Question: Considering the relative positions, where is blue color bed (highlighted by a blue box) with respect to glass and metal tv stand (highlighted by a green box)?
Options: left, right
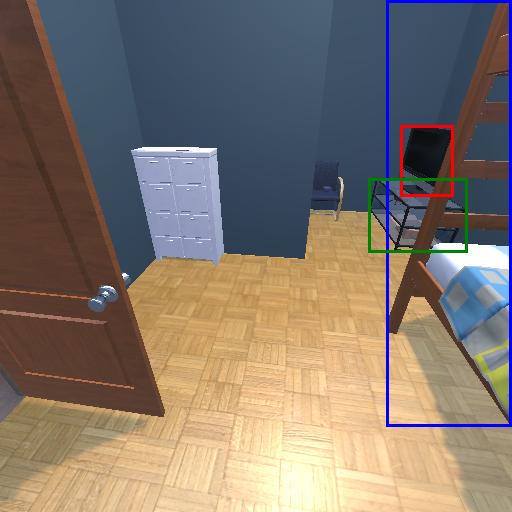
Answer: left